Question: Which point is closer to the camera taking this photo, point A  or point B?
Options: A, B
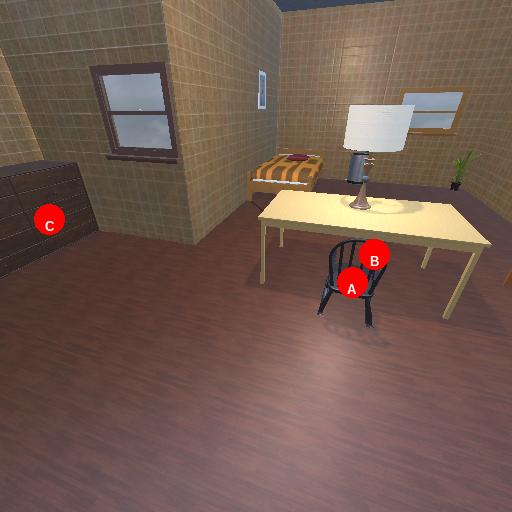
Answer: A